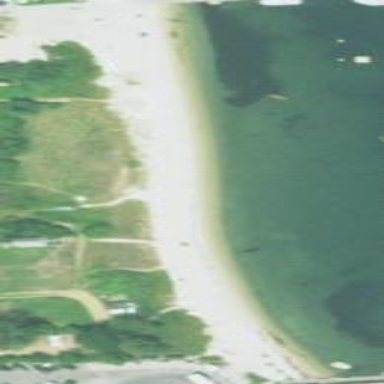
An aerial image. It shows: Beautiful beach with natural surroundings.